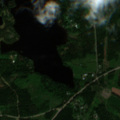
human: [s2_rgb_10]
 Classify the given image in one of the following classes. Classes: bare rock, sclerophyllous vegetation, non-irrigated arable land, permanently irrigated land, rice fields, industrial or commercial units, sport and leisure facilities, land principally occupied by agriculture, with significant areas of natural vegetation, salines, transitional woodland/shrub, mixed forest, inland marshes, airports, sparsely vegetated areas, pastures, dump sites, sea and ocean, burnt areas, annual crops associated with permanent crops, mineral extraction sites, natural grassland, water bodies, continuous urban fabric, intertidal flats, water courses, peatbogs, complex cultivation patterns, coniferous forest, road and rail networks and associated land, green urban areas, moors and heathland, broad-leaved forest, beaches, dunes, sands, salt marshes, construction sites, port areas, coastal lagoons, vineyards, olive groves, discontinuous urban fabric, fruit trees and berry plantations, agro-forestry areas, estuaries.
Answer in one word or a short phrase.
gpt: land principally occupied by agriculture, with significant areas of natural vegetation, broad-leaved forest, mixed forest, water bodies